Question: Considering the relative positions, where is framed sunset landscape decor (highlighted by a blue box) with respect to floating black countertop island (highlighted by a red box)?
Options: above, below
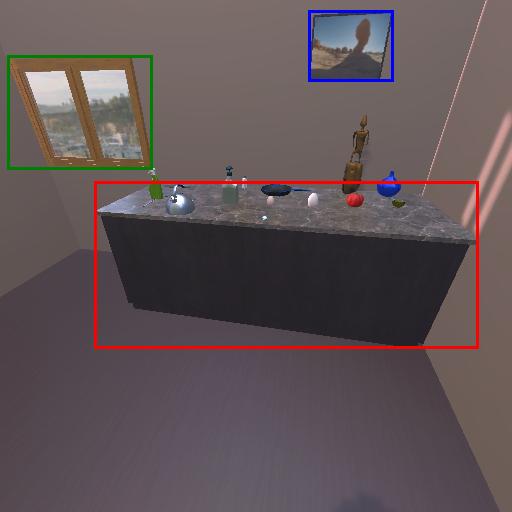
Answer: above